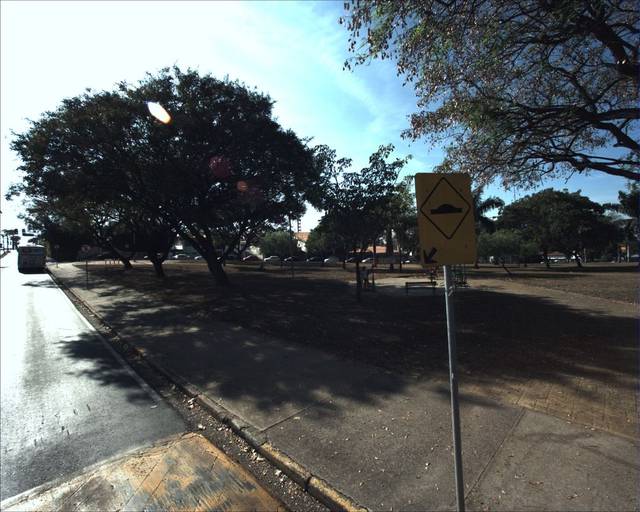
Region: Brazil
Coordinates: -23.491, -47.448